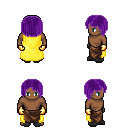
a pixel art fantasy rpg character, male body template, human, dark skin, yellow cape, robe skirt, purple pageboy hairstyle, gold gloves, gray slippers, four views (front, back, left, right), 2x2 character sprite sheet, small pixel art, hard edges, no anti-aliasing